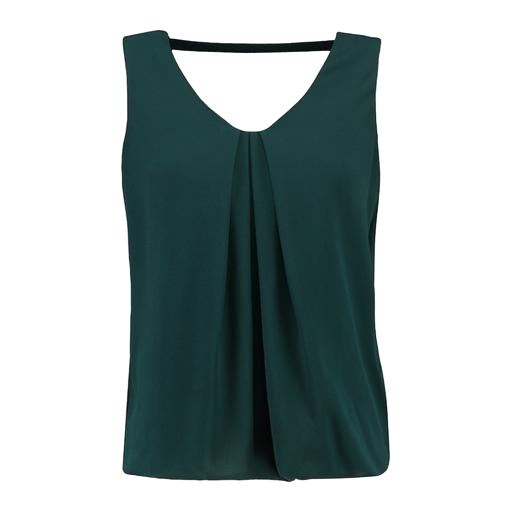
green pleated back top, green camisole top, green pleated georgette top, white background